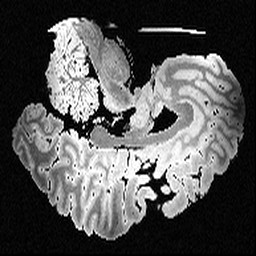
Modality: FLASH
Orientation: sagittal